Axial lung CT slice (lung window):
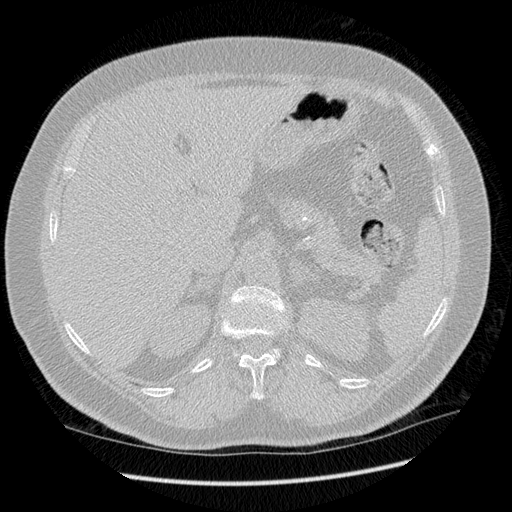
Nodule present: no